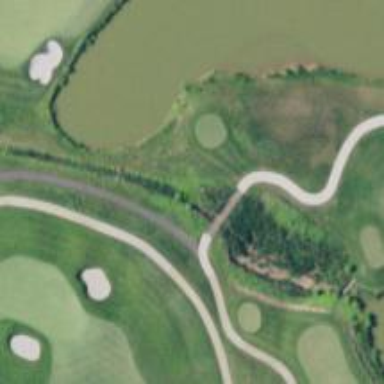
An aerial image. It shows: Footway that doubles as golf path.